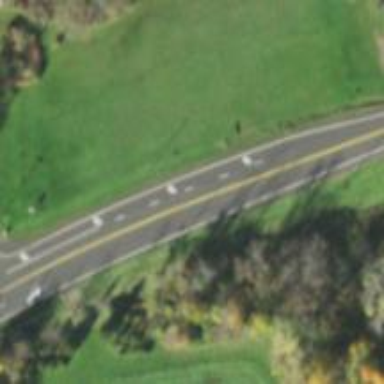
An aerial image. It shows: Trunk highway.